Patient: sex M, age 71
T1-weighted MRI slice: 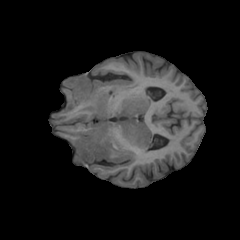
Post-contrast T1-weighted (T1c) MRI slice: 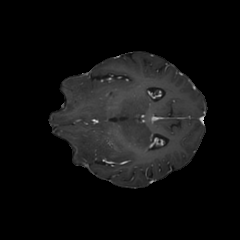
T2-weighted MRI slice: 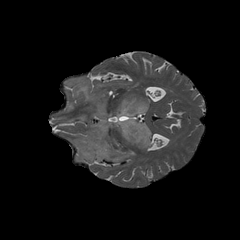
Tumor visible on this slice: yes
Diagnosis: Astrocytoma, IDH-wildtype
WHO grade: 2